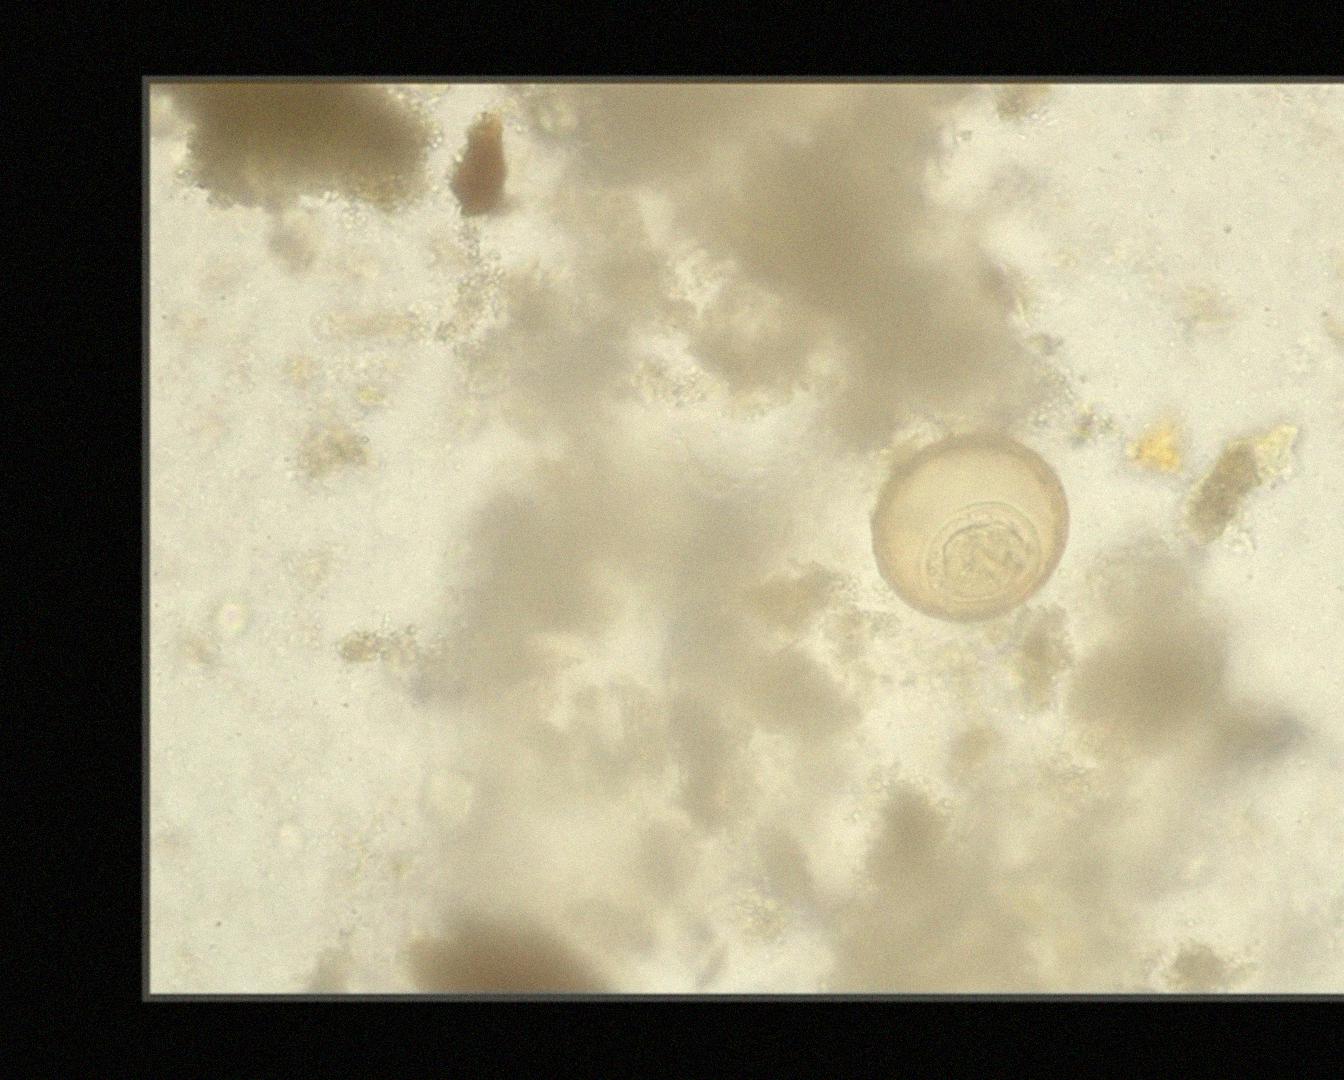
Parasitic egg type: Hymenolepis diminuta